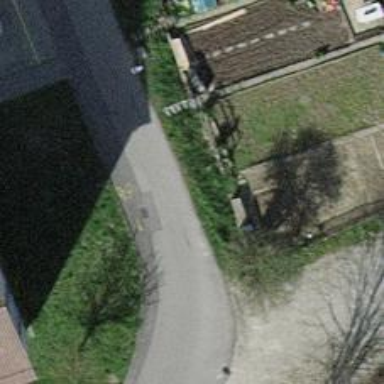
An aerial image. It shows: Residential road with opposite cycleway.